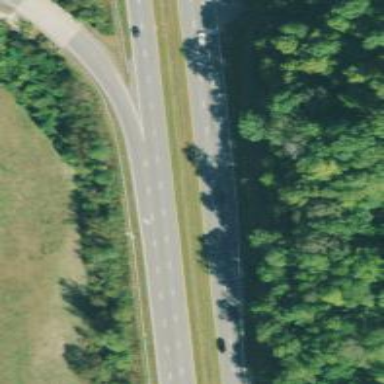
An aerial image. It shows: Trunk link highway with asphalt surface.